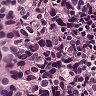
Metastatic tissue present: yes